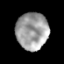
Tissue: prostate
Cell type: Epithelial cells
Senescence score: 0.3444
Nuclear area (px): 1167
Mean DAPI intensity: 158.878